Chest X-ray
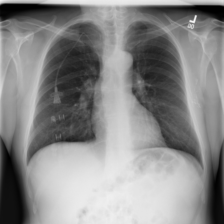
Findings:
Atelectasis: negative
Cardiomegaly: negative
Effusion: negative
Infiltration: negative
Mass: negative
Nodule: negative
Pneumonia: negative
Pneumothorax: negative
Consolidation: negative
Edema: negative
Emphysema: negative
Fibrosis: negative
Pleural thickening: negative
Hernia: negative